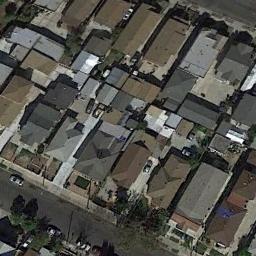
Label: residential